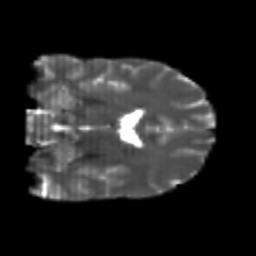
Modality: T2w
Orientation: coronal
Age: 22
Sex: male
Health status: healthy
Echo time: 0.074 s